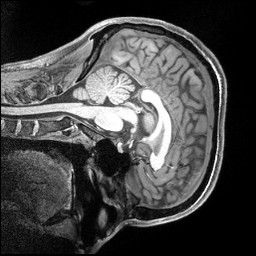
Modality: T1w
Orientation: sagittal